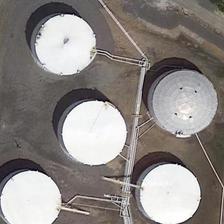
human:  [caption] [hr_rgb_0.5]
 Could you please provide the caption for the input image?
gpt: five tanks connected with white tubes are near a curved road .

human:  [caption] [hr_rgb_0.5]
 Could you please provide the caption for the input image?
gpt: five tanks are connected with tubes to river .

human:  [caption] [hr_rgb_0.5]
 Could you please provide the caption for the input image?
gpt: five storage tanks are next to several thin tubes .

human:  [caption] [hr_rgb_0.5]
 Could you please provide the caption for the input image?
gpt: five scatted circle buildings are connected by these pipelines .

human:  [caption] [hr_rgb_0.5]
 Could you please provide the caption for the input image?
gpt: five tanks are connected with tubes to river .